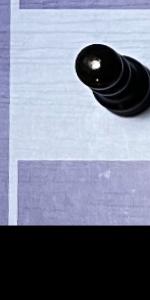
Label: Empty